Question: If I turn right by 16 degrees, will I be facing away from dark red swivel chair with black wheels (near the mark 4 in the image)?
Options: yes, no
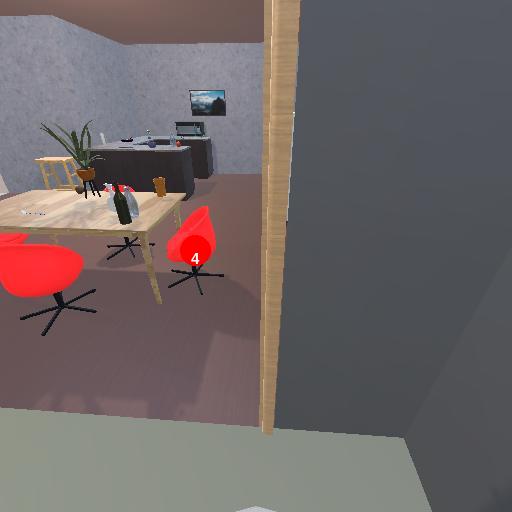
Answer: yes